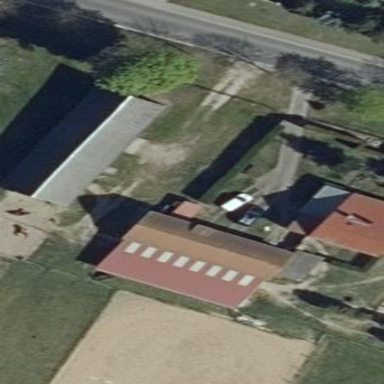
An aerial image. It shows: Gabled roof on farm auxiliary building.